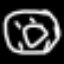
Label: donut